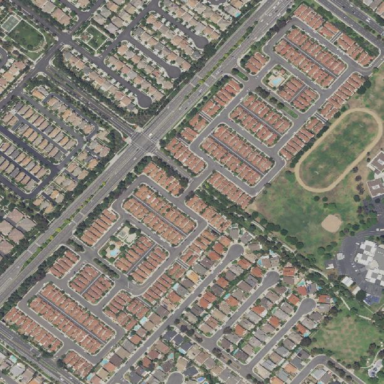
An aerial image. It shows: Residential area with houses.